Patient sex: M
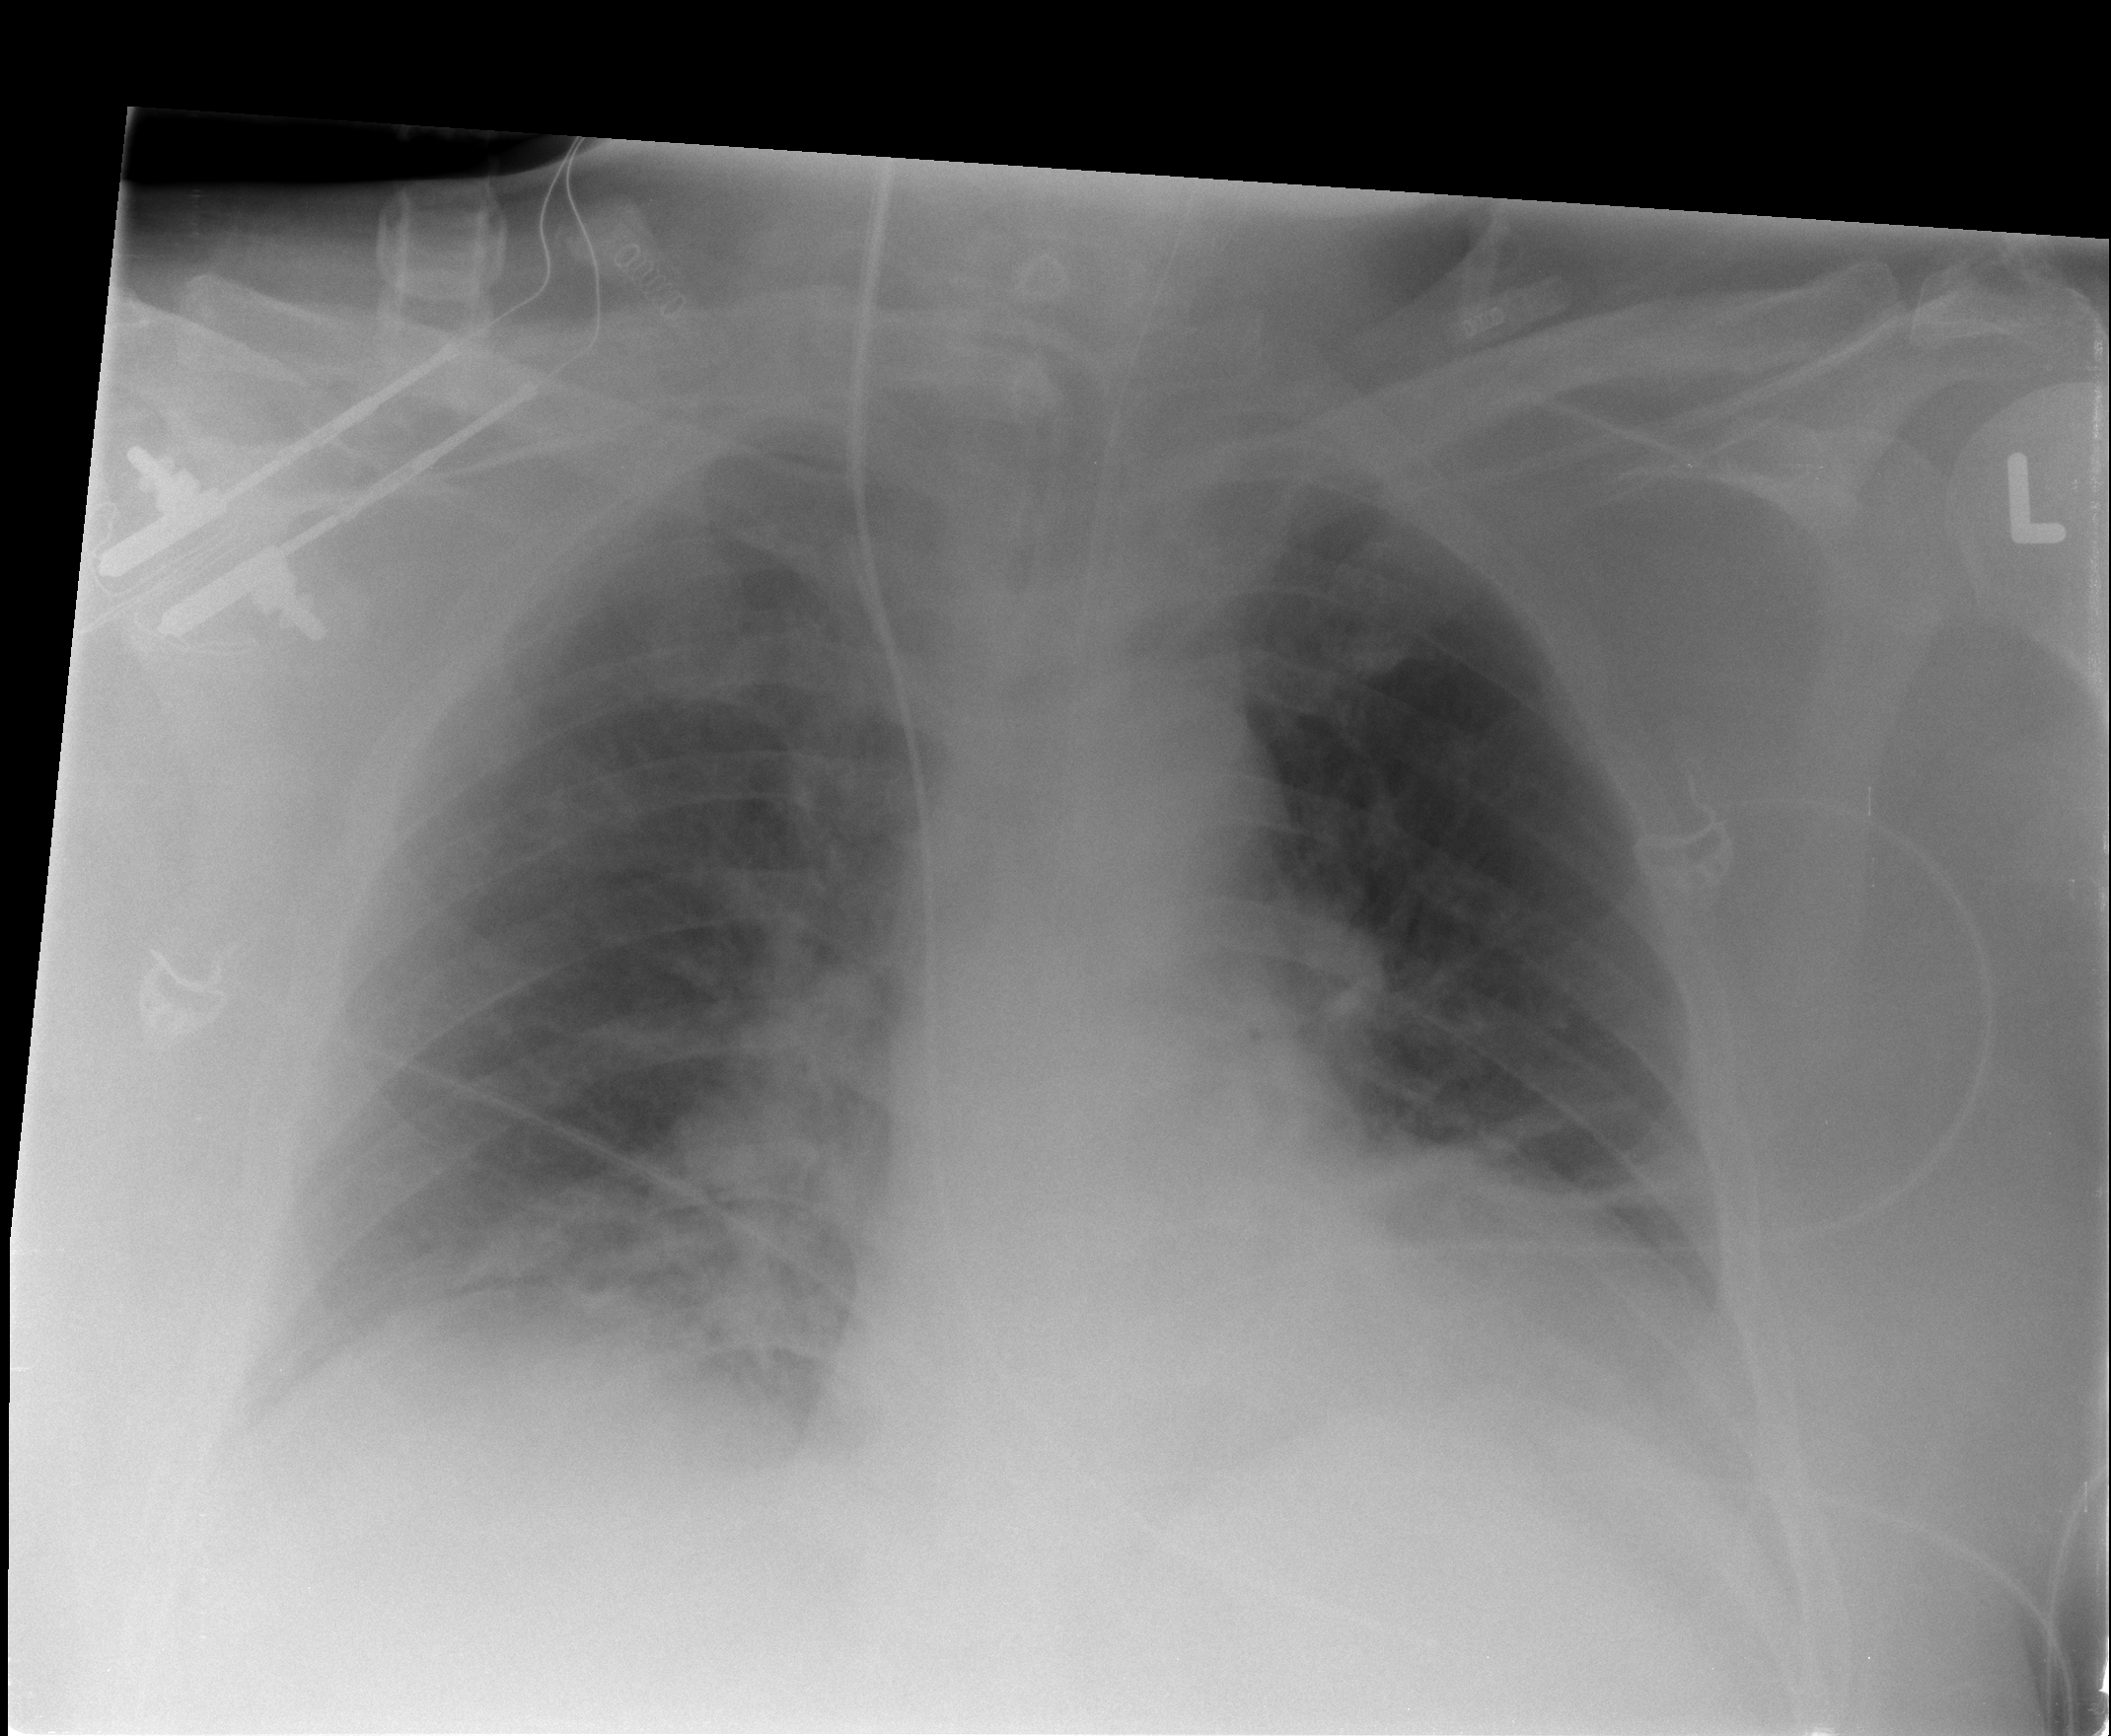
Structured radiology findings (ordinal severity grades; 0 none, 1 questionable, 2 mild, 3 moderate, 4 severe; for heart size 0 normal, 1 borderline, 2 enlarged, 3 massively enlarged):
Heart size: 2
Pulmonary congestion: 2
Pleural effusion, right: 1
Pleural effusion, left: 2
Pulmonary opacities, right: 2
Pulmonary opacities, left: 1
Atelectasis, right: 2
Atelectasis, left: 2